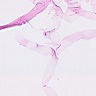
Metastatic tissue present: no